【题型】选择题　【知识点】立体几何　【难度】hard
如图，正方形 \(ABCD\) 和正方形 \(CDEF\) 所在的平面互相垂直．\(\Omega_1\) 是正方形 \(ABCD\) 及其内部的点构成的集合，\(\Omega_2\) 是正方形 \(CDEF\) 及其内部的点构成的集合．设 \(AB=1\)，给出下列三个结论：

① \(\exists M \in \Omega_1, \exists N \in \Omega_2\)，使 \(MN=2\)；

② \(\exists M \in \Omega_1, \exists N \in \Omega_2\)，使 \(EM \perp BN\)；

③ \(\exists M \in \Omega_1, \exists N \in \Omega_2\)，使 \(EM\) 与 \(BN\) 所成的角为 \(60^\circ\)．

其中所有正确结论的个数是（\quad）

A. 0 \quad\quad B. 1 \quad\quad C. 2 \quad\quad D. 3
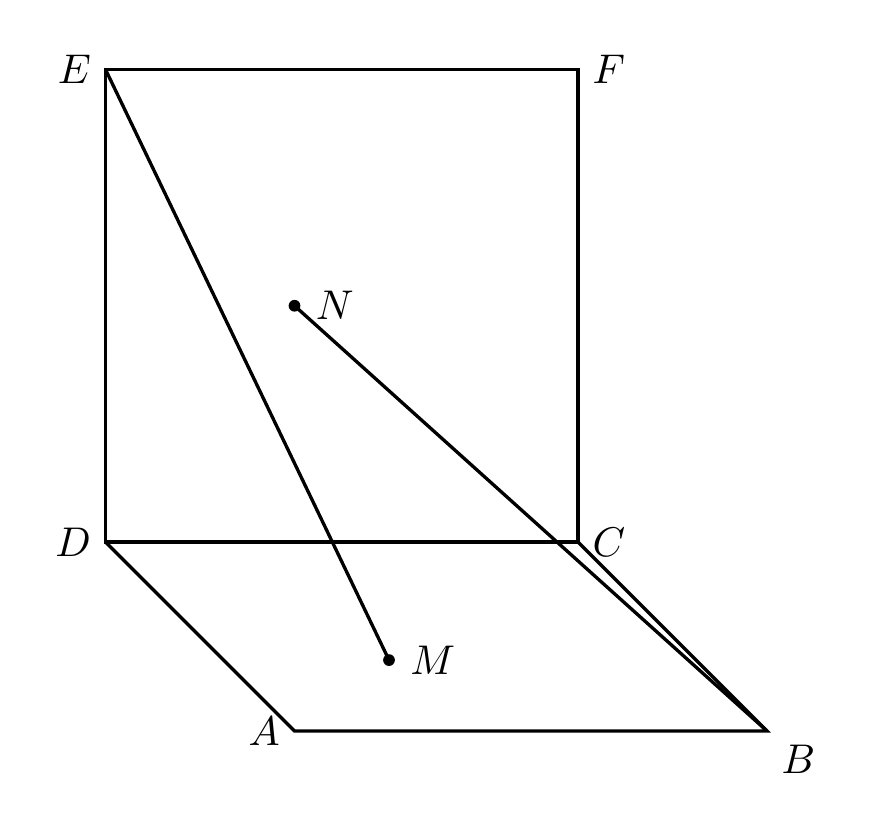
【解答】
\textbf{【答案】}C

\vspace{0.5em}
\textbf{【分析】}根据题意，建立空间直角坐标系，假设出 \(M,N\) 的坐标；\\
对于\ding{192}，利用空间向量的模长公式与 \(M,N\) 坐标的取值范围即可判断；\\
对于\ding{193}\ding{194}，利用赋值法与空间向量的数量积运算即可判断。

\vspace{0.5em}
\textbf{【详解】}因为四边形 \(CDEF\) 是正方形，所以 \(ED \perp CD\)，\\
又平面 \(ABCD \perp\) 平面 \(CDEF\)，平面 \(ABCD \cap\) 平面 \(CDEF = CD\)，\(ED \subset\) 平面 \(CDEF\)，\\
所以 \(ED \perp\) 平面 \(ABCD\)，又 \(AD \subset\) 平面 \(ABCD\)，所以 \(ED \perp AD\)，\\
因为四边形 \(ABCD\) 是正方形，所以 \(AD \perp CD\)，则 \(ED,AD,CD\) 两两垂直，\\
所以以 \(D\) 为原点，建立空间直角坐标系，如图，\\

则 \(E(0,0,1), B(1,1,0)\)。

\vspace{0.5em}
对于\ding{192}，因为 \(M \in \Omega_1, N \in \Omega_2\)，所以不妨设 \(M(a,b,0), N(0,m,n)\)，其中 \(0 \le a,b,m,n \le 1\)，\\
则 \(\overrightarrow{MN}=(-a,m-b,n)\)，故 \(|\overrightarrow{MN}|=\sqrt{a^2+(m-b)^2+n^2}\)，\\
因为 \(0 \le a,b,m,n \le 1\)，所以 \(-1 \le -b \le 0\)，则 \(-1 \le m-b \le 1\)，\\
所以 \(a^2 \le 1\)，\((m-b)^2 \le 1\)，\(n^2 \le 1\)，即 \(|\overrightarrow{MN}|=\sqrt{a^2+(m-b)^2+n^2} \le \sqrt{3}\)，\\
所以 \(MN \le \sqrt{3}\)，故\ding{192}错误；

\vspace{0.5em}
对于\ding{193}，结合\ding{192}中结论，\(\overrightarrow{EM}=(a,b,-1), \overrightarrow{BN}=(-1,m-1,n)\)，\\
假设 \(EM \perp BN\)，则 \(\overrightarrow{EM} \perp \overrightarrow{BN}\)，即 \(-a+b(m-1)-n=0\)，即 \(b(m-1)=a+n\)，\\
显然令 \(a=b=n=0,m=1\)，\(b(m-1)=a+n\) 可以成立，所以假设成立，故\ding{193}正确；

\vspace{0.5em}
对于\ding{194}，结合\ding{193}中结论，假设 \(EM\) 与 \(BN\) 所成的角为 \(60^\circ\)，\\
则 \(\cos 60^\circ = \dfrac{|\overrightarrow{EM} \cdot \overrightarrow{BN}|}{|\overrightarrow{EM}| |\overrightarrow{BN}|}\)，即 \(\dfrac{|-a+b(m-1)-n|}{\sqrt{a^2+b^2+1} \times \sqrt{1+(m-1)^2+n^2}} = \dfrac{1}{2}\)，\\
令 \(a=1,b=m=n=0\)，则 \(|-a+b(m-1)-n|=1\)，\(\sqrt{a^2+b^2+1}=\sqrt{2}\)，\(\sqrt{1+(m-1)^2+n^2}=\sqrt{2}\)，\\
所以上述等式成立，故假设成立，故\ding{194}正确；

\vspace{0.5em}
综上：\ding{193}\ding{194}正确，\ding{192}错误，所以正确结论的个数是 2.\\
故选：C.

\vspace{0.5em}
\textbf{【点睛】}关键点睛：本题利用图形的规整性，选择以 \(D\) 为原点，建立合适的空间直角坐标系，设 \(M(a,b,0), N(0,m,n)\)，写出相关向量，利用空间向量的模长公式来判断\ding{192}，利用向量垂直，则其点乘为 0，找到\ding{193}正确的情况，利用空间向量来解决异面直线夹角问题，即找到\ding{194}正确的情况.
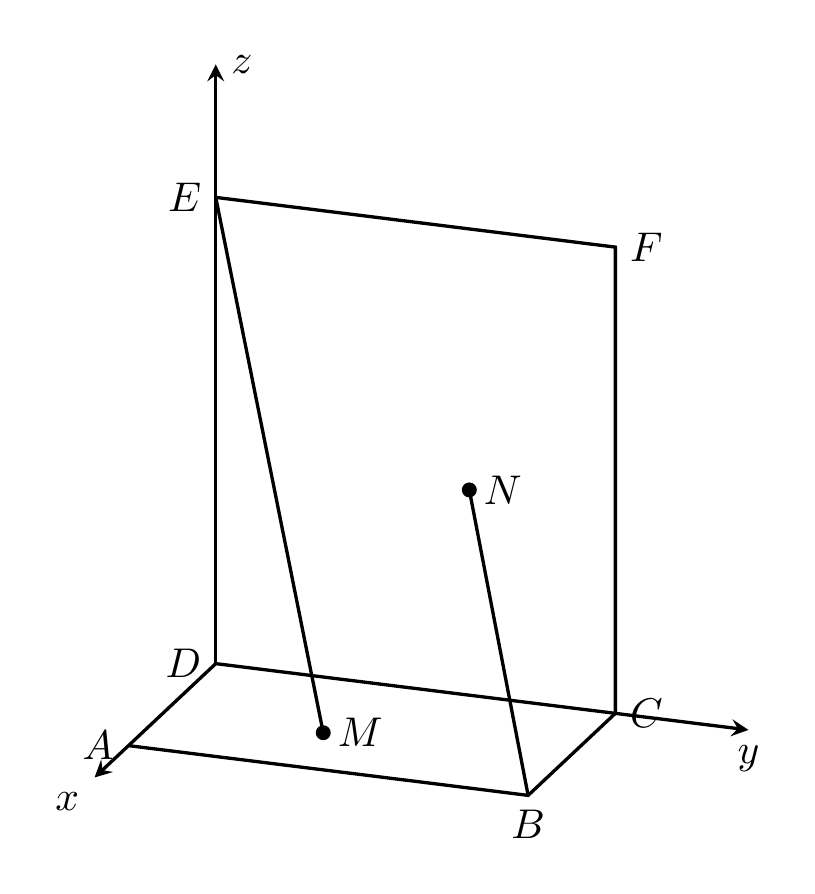